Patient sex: M
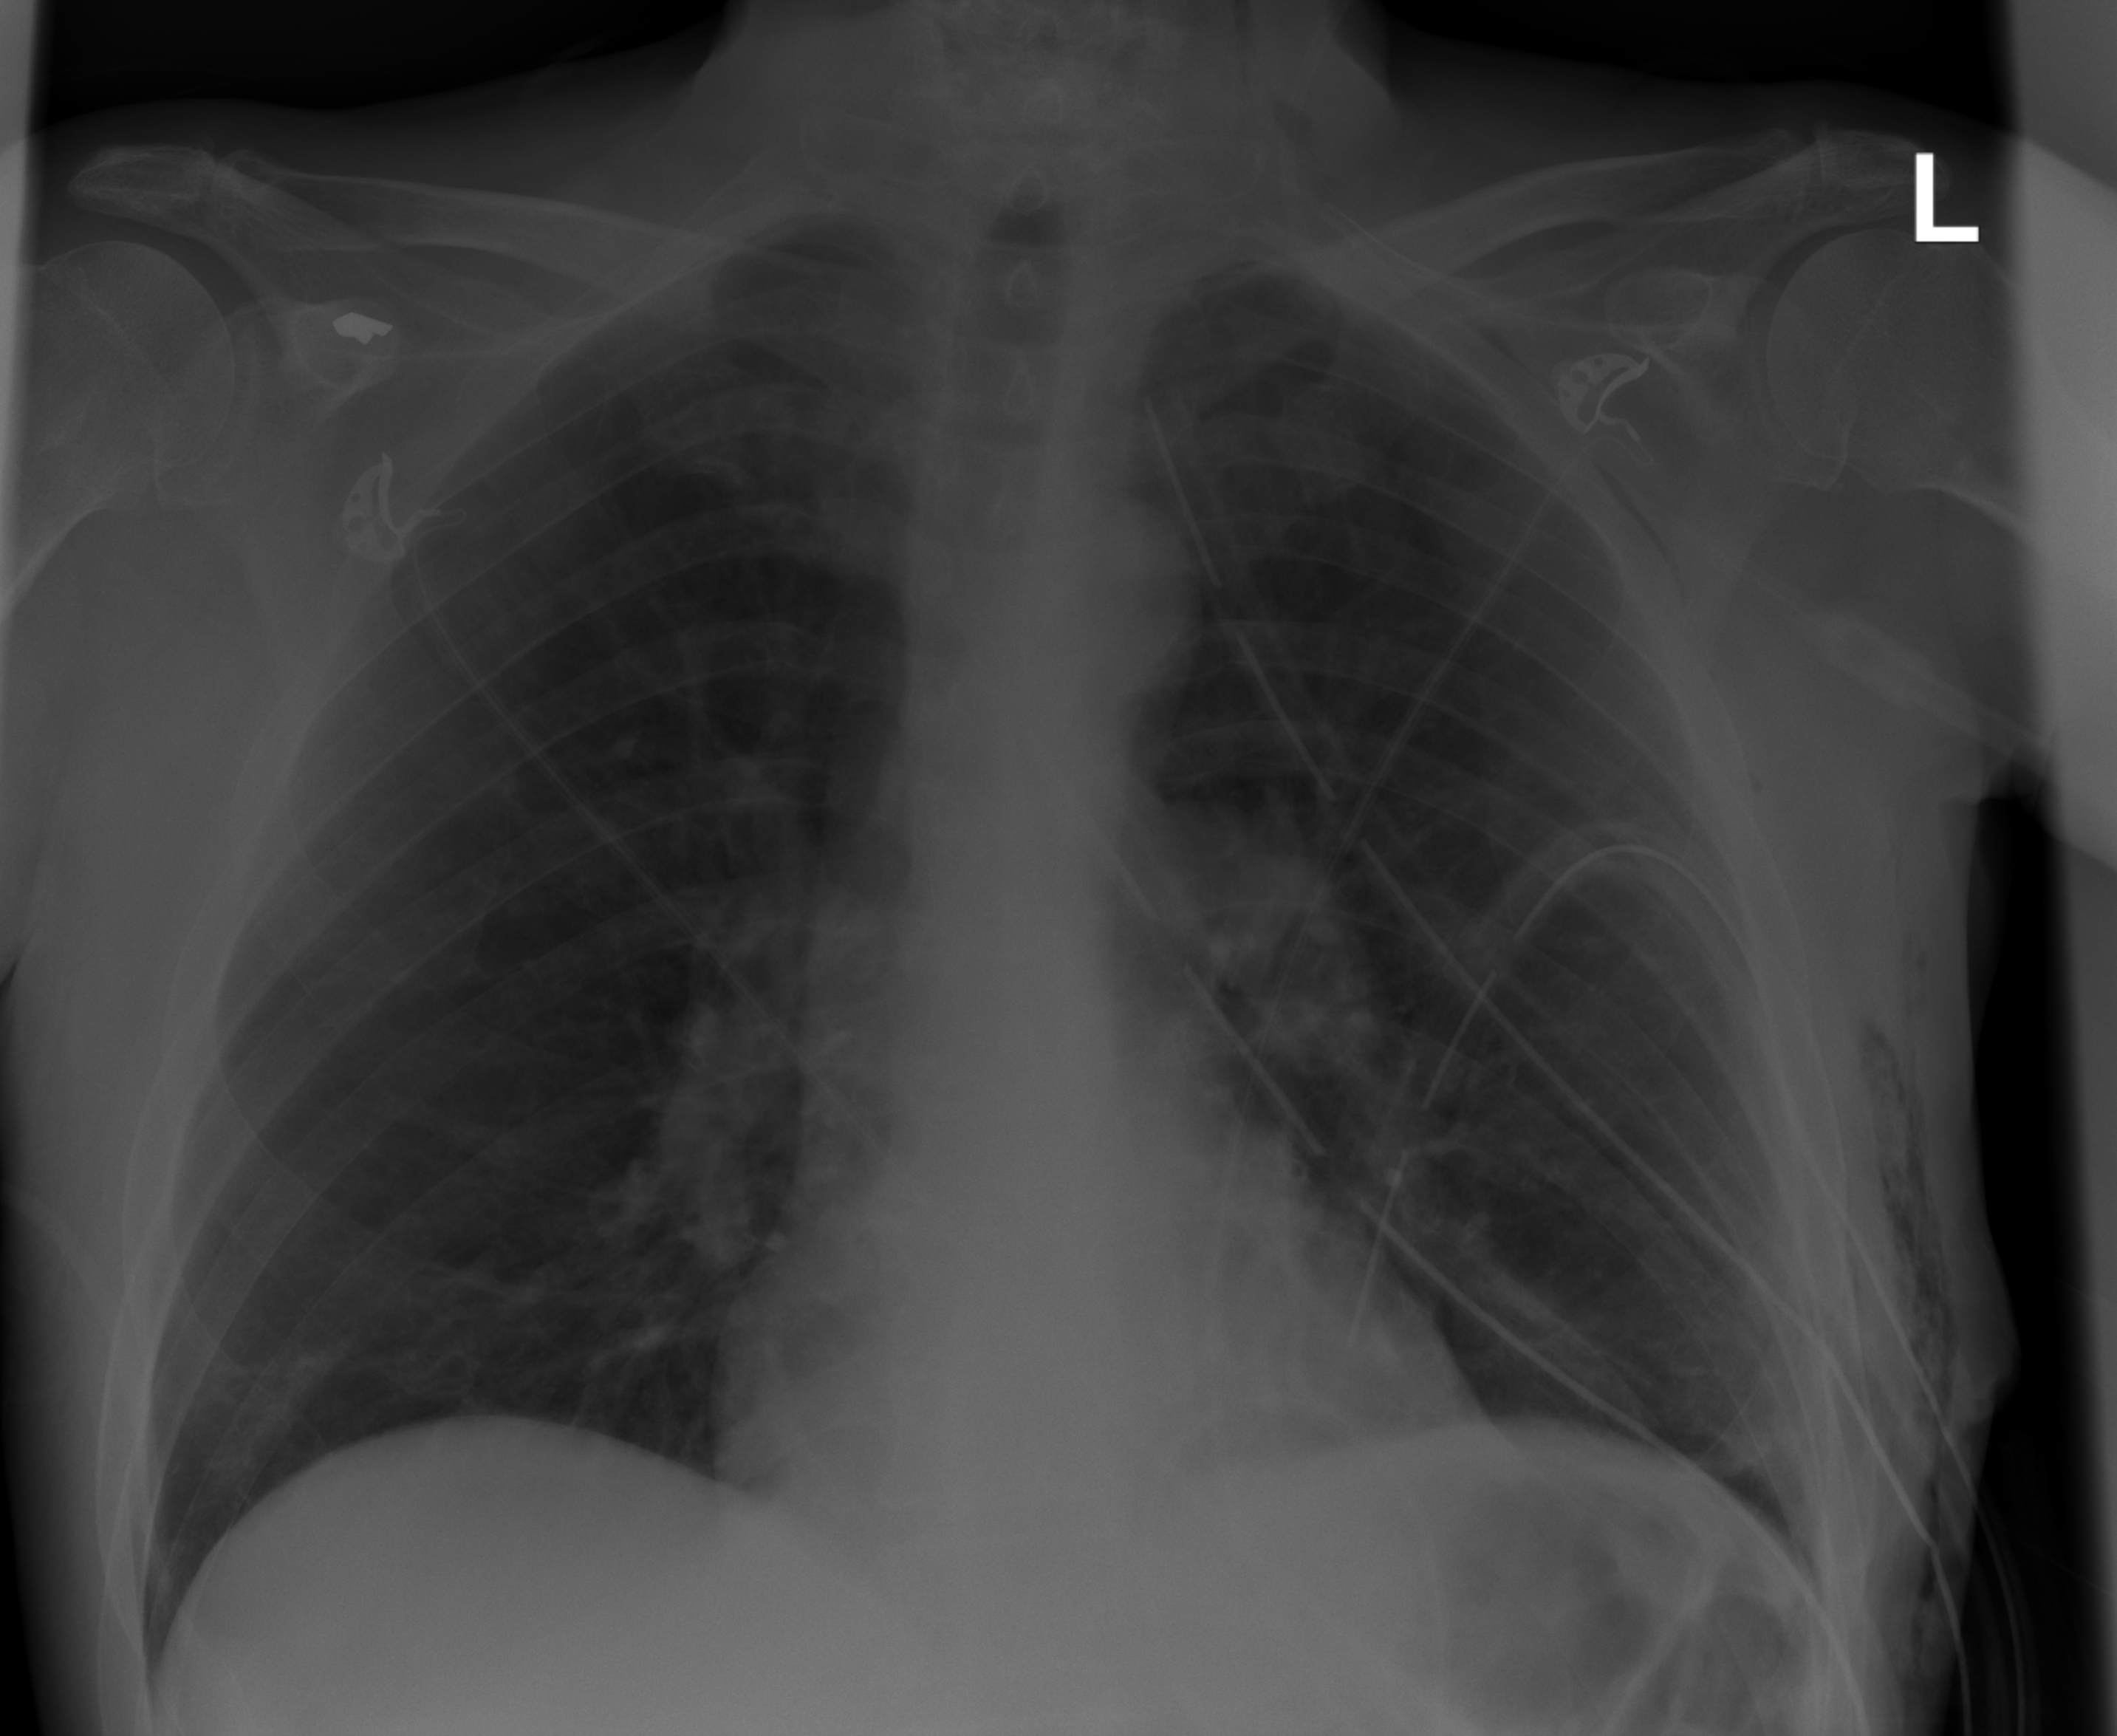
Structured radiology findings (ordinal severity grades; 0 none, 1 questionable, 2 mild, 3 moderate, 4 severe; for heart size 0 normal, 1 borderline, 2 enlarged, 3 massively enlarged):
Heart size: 0
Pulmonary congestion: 0
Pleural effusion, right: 0
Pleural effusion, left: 0
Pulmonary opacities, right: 0
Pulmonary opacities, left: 0
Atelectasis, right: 1
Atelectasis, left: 1